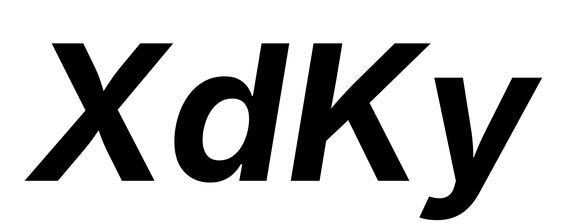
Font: Inter-Italic_Bold_Italic